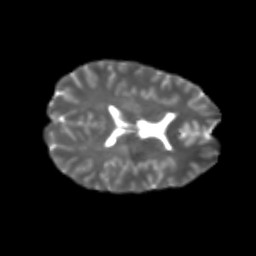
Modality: T2w
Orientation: axial
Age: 24
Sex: male
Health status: healthy
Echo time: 0.074 s